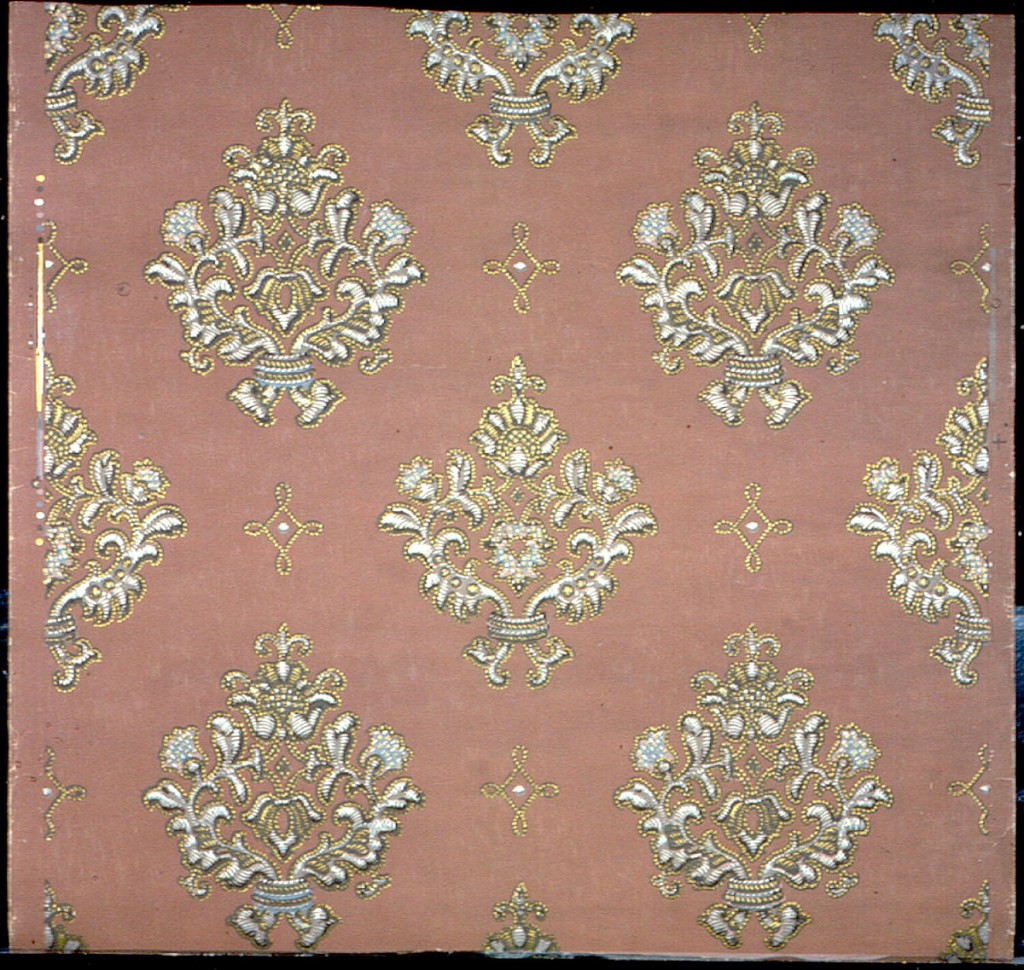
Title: Sidewall
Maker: Zuber & Cie, Rixheim, Alsace, France, founded 1797
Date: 1875–1900
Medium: block-printed and embossed paper
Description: Crown medallion alternating with diamond-shape rope twist; printed in gold on rust-colored ground.